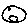
Label: moon